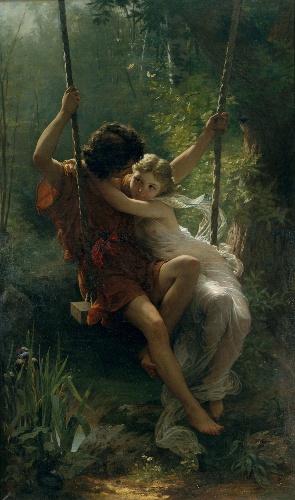
Title: Springtime
Artist: Pierre-Auguste Cot
Artist bio: French, Bédarieux 1837–1883 Paris
Date: 1873
Object type: Painting
Classification: Paintings
Medium: Oil on canvas
Dimensions: 84 x 50 in. (213.4 x 127 cm)
Department: European Paintings
Credit line: Gift of Steven and Alexandra Cohen, 2012
Accession year: 2012
Repository: Metropolitan Museum of Art, New York, NY
Tags: Couples|Men|Women|Forests